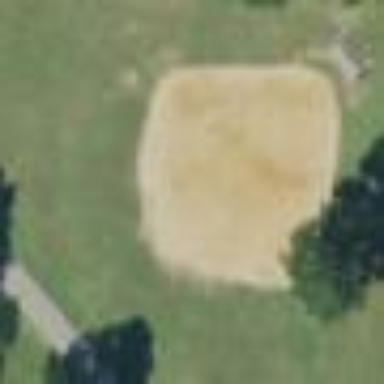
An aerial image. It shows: Baseball pitch for leisure land.